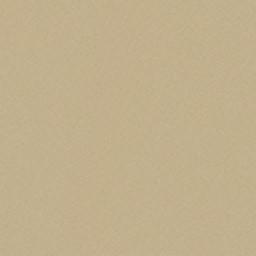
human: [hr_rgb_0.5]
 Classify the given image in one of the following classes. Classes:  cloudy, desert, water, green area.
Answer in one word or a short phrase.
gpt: desert